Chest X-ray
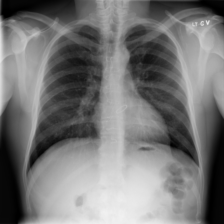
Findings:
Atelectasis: negative
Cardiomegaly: negative
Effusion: negative
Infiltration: negative
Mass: negative
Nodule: negative
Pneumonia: negative
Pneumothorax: negative
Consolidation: negative
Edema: negative
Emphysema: negative
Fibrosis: negative
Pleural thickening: negative
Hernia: negative